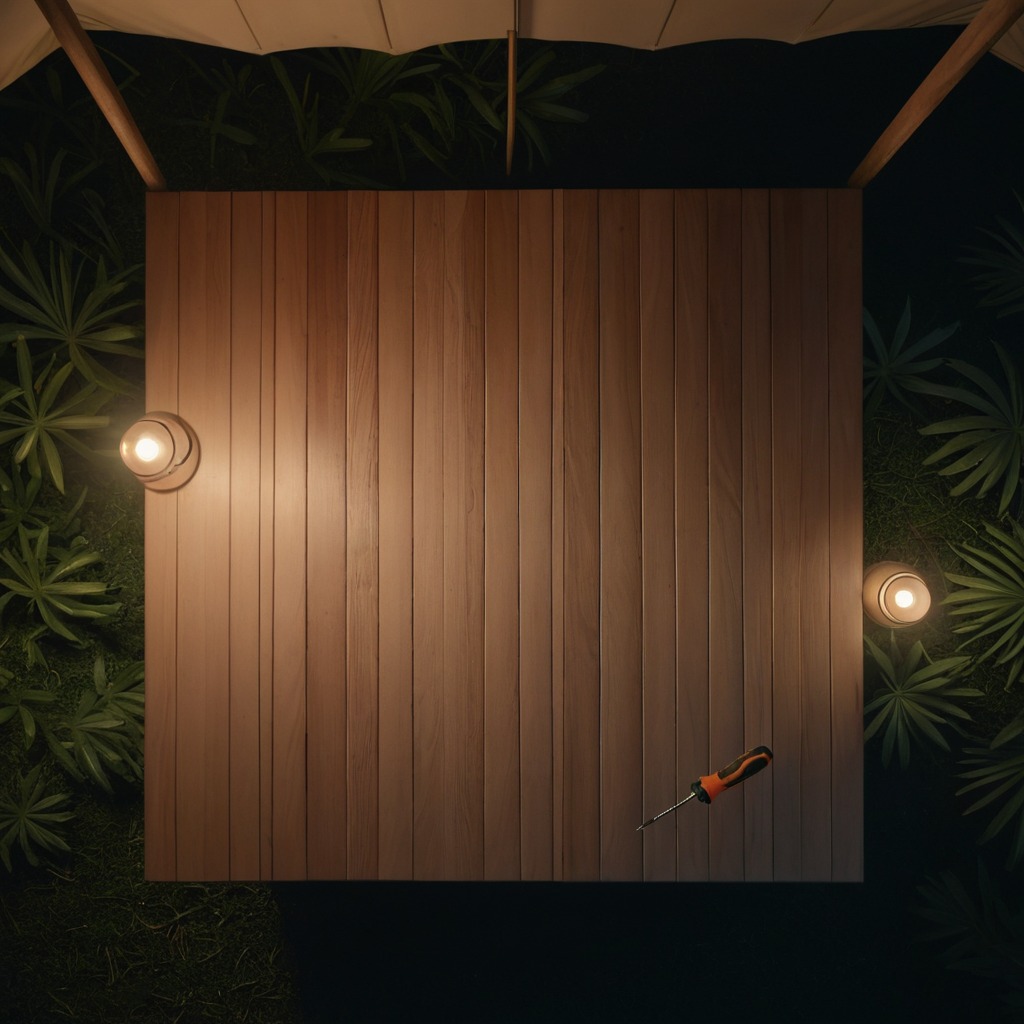
A screwdriver lying on a wooden table inside a jungle field workshop tent at night dim ambient light soft shadows worn but